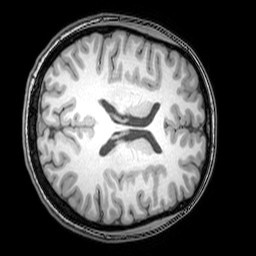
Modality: T1w
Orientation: axial
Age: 22
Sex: female
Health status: healthy
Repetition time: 0.081 s
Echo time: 0.037 s